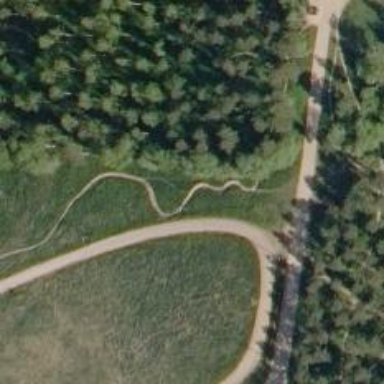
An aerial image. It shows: Path.